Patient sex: F
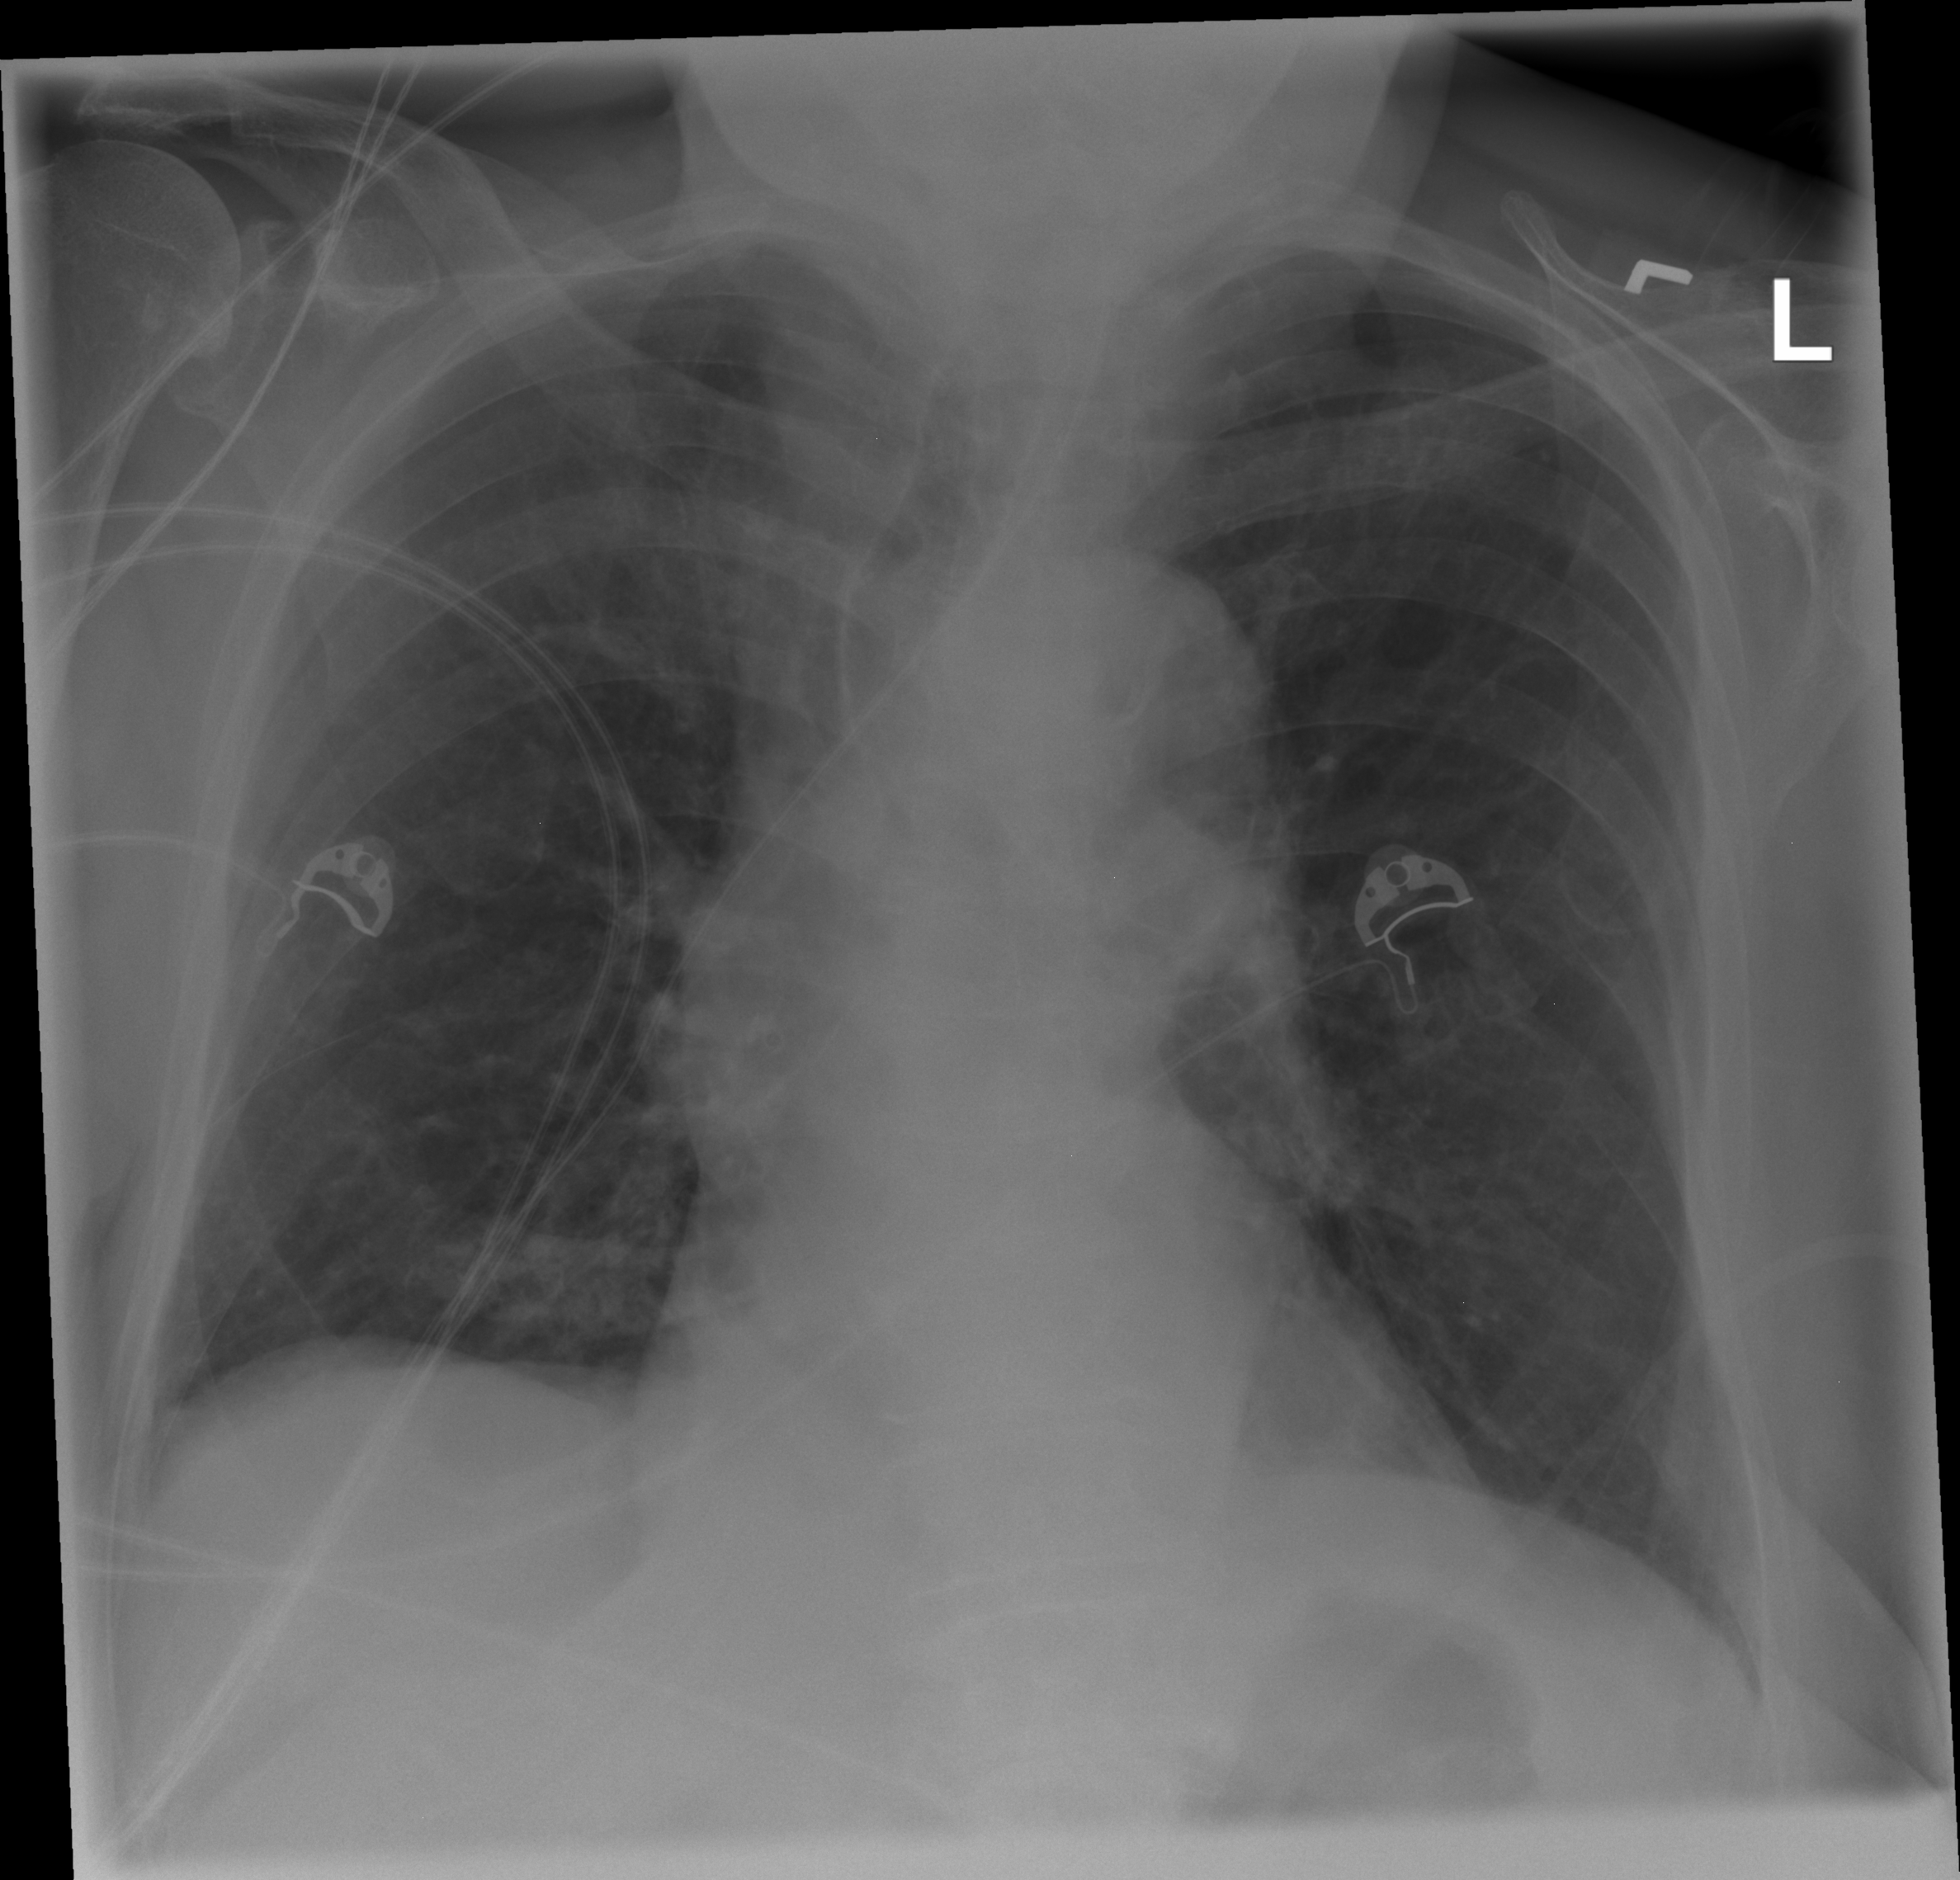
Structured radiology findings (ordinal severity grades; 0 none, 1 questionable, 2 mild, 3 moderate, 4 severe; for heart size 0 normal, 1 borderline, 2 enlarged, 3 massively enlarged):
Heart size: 0
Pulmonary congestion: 2
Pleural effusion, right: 0
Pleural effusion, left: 0
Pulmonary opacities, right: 2
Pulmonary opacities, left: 0
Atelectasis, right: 2
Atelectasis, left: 0